Interaction volume radius: 5 \u00c5
Interaction volume height: 25 \u00c5
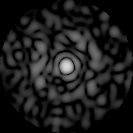
Disorder parameter: 0.7649